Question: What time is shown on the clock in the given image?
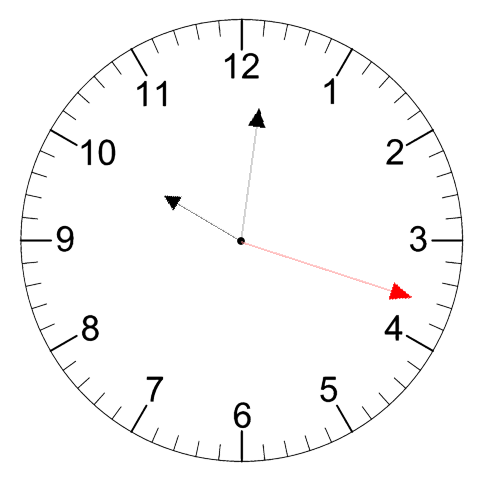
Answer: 10:01:18